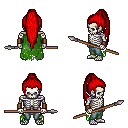
a pixel art fantasy rpg character, male body template, skeleton, green tattered cape, teal pants, red extra-long topknot hairstyle, leather bracers, spear, four views (front, back, left, right), 2x2 character sprite sheet, small pixel art, hard edges, no anti-aliasing